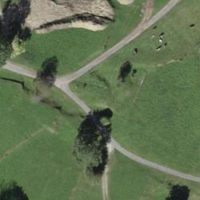
EUNIS habitat code: 24
Species observed at this site:
Hemerocallis fulva